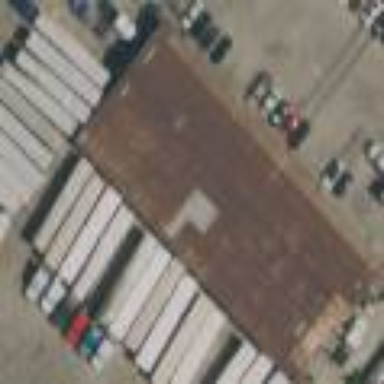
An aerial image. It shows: Industrial building.